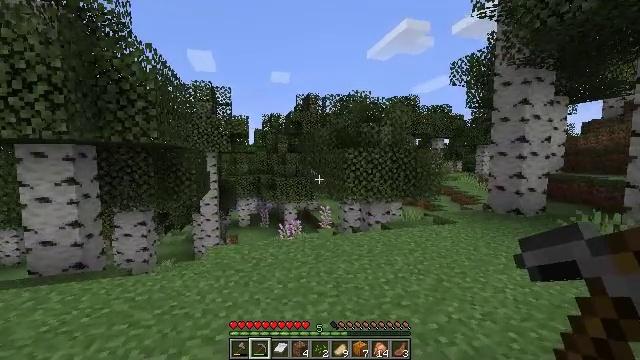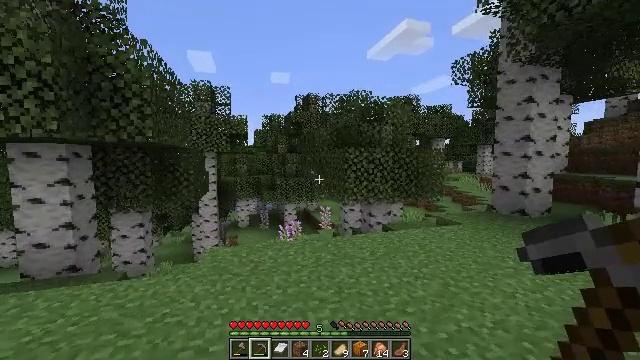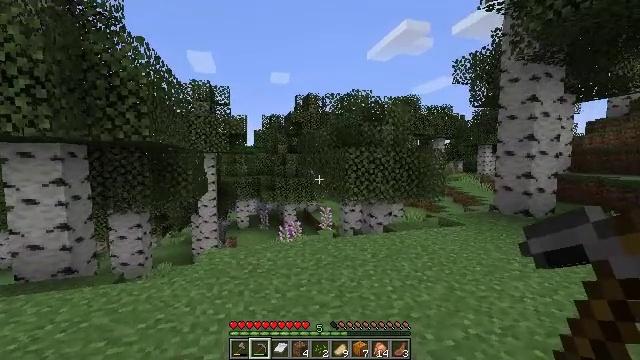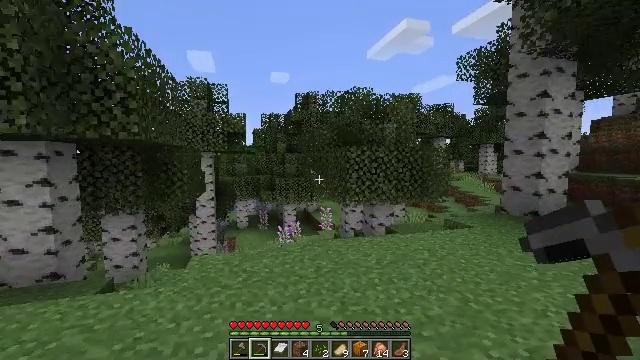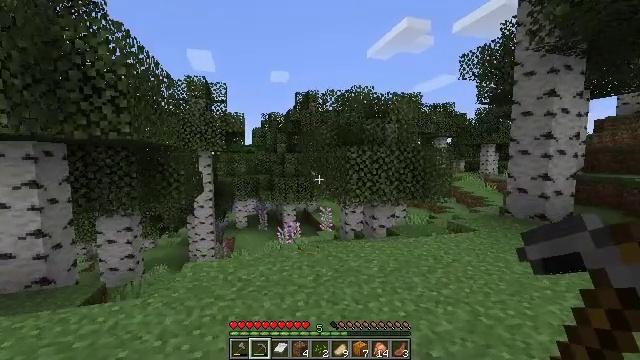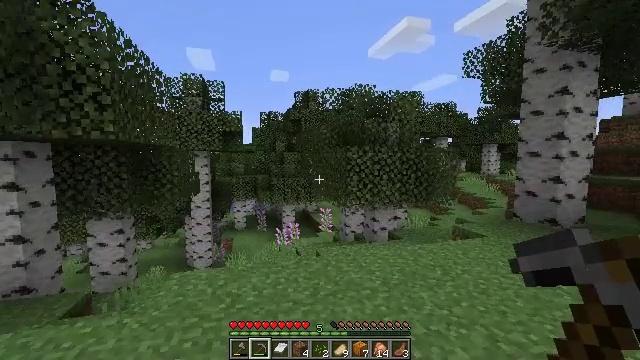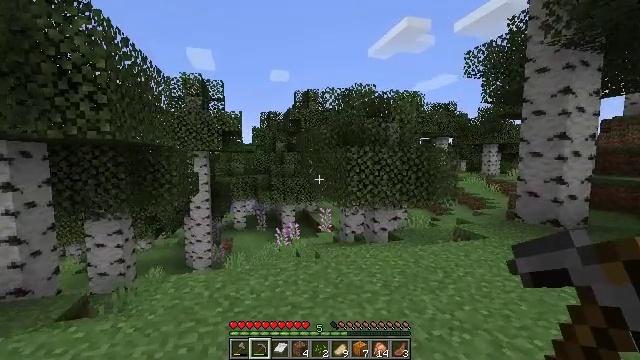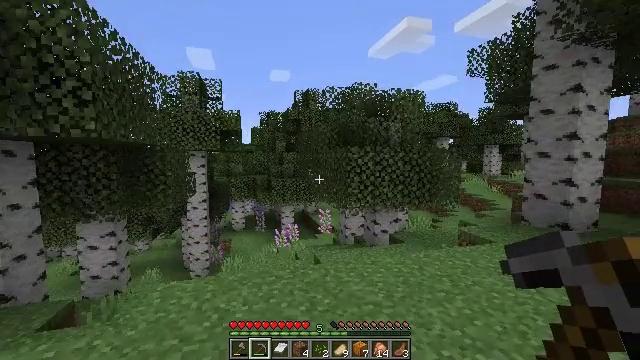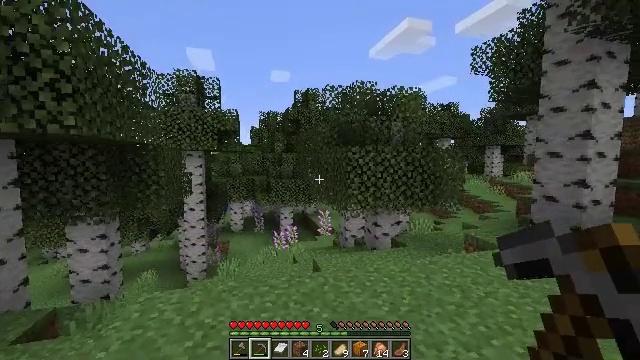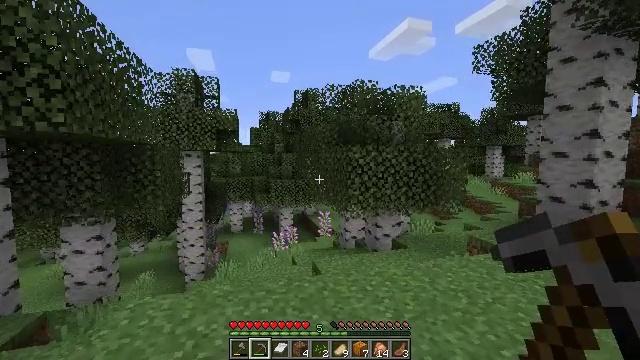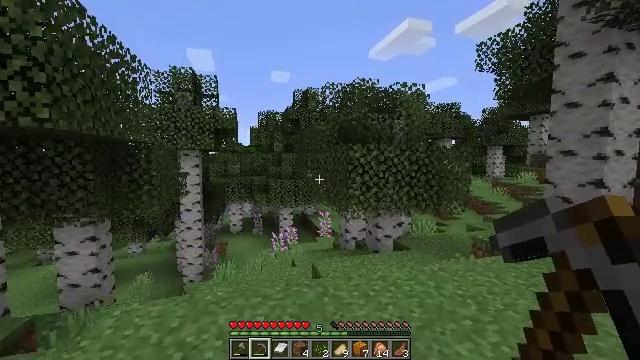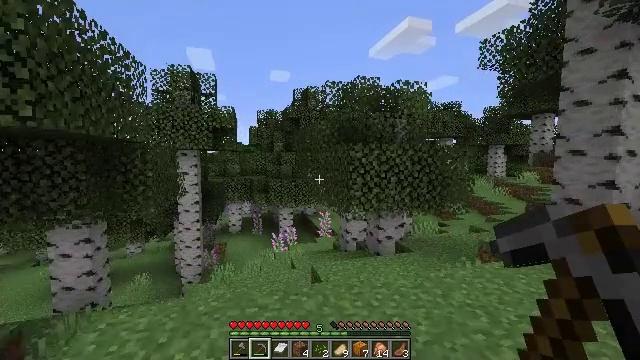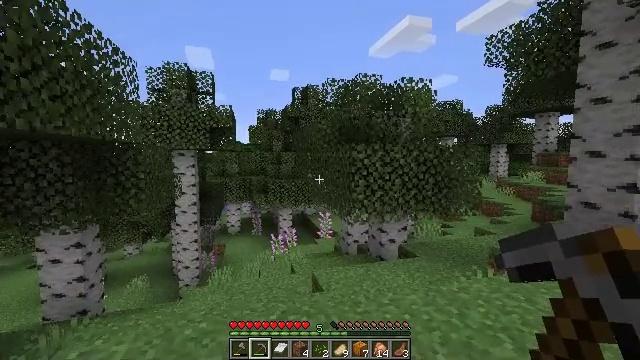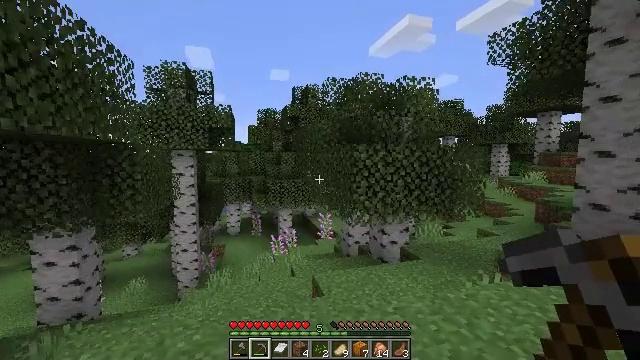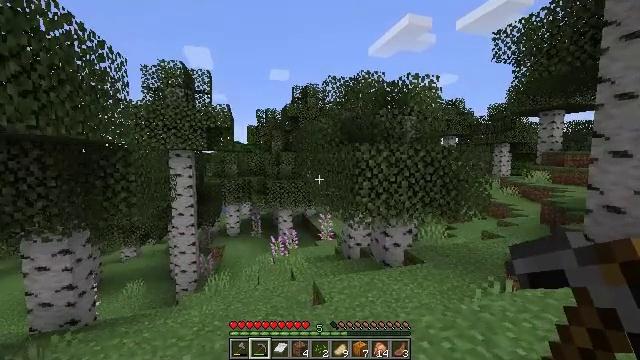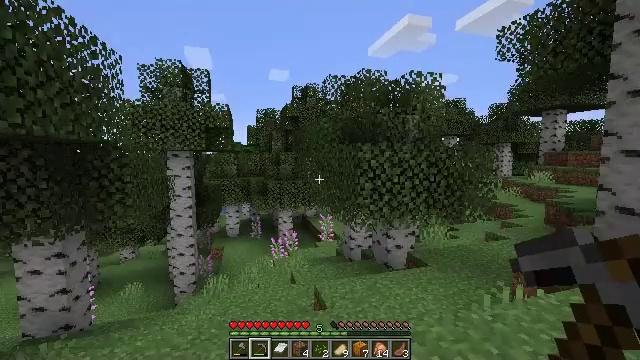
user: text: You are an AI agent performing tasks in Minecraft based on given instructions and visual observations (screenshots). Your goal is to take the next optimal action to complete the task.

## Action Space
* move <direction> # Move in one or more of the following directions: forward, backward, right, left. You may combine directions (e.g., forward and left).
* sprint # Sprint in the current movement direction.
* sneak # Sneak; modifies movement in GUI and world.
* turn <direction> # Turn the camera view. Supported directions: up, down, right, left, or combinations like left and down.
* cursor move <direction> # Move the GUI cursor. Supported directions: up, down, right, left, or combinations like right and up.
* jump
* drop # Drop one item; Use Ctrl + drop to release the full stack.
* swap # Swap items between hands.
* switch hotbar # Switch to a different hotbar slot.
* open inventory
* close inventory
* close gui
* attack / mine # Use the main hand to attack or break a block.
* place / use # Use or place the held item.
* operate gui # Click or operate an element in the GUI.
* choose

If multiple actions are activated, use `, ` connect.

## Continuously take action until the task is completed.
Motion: motion action
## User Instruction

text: Gather lilac from the ground.
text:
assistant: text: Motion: move forward
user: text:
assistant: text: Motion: move forward
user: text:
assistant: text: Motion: move forward
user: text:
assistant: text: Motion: move forward
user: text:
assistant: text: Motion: move forward
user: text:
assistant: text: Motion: move forward
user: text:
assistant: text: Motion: move forward
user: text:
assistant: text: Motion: move forward
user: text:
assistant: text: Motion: move forward
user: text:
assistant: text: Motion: move forward
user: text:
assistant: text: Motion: move forward
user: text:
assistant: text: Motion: move forward
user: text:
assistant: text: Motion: move forward
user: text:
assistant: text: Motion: move forward
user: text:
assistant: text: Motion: move forward
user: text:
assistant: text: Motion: move forward
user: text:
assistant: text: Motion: move forward
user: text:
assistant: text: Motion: move forward
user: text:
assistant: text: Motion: move forward and move left
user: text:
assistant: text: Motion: move forward and move left
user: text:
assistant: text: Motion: move forward and move left
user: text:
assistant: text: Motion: move forward and move left
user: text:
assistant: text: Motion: move forward
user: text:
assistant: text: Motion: move forward
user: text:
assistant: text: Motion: move forward
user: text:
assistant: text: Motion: move forward
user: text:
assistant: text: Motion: move forward
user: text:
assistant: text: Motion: move forward
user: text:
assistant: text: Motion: move forward
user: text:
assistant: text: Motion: move forward